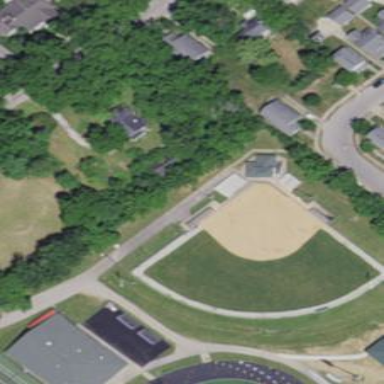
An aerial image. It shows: Softball pitch for leisure land activities.